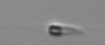
Label: flagellate_morphotype3